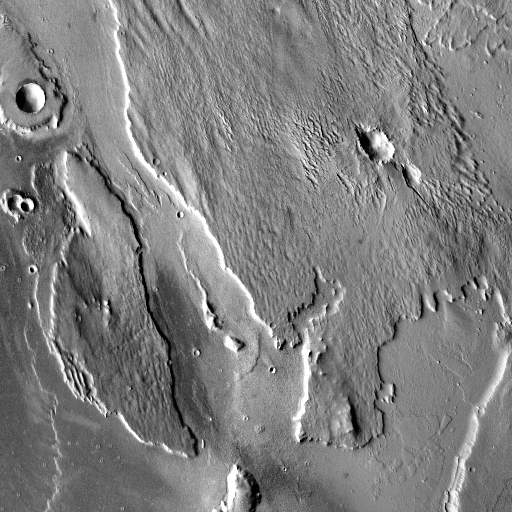
Crater classes present: Background, Other